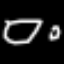
Label: octagon